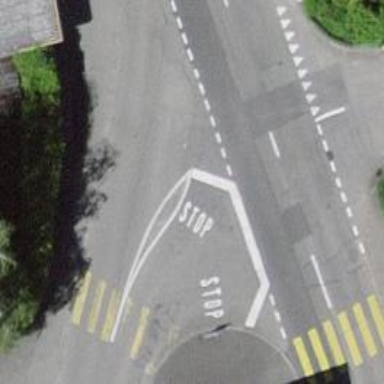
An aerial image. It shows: Stop road.